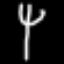
Label: fork